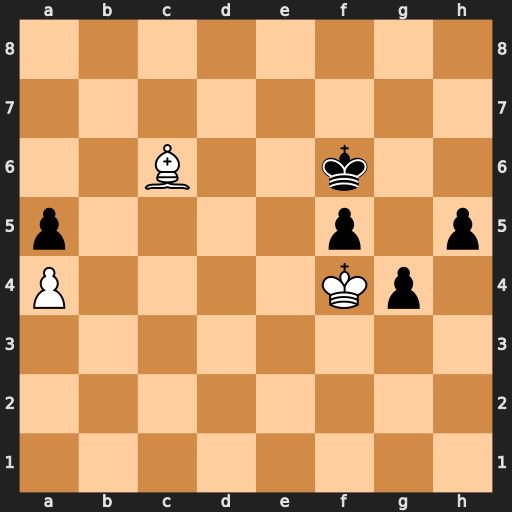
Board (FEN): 8/8/2B2k2/p4p1p/P4Kp1/8/8/8
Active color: w
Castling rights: -
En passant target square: -
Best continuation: Bd7 Ke7 Bxf5 Kd6 Bg6 g3 Kxg3